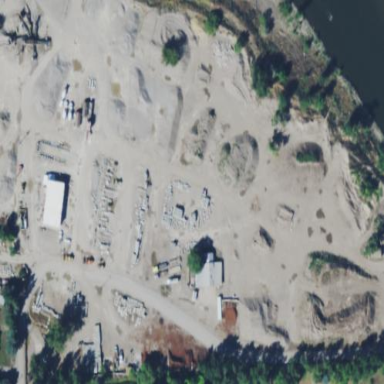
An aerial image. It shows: Quarry area.